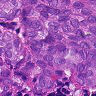
Metastatic tissue present: yes